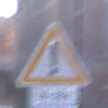
Verkehrszeichen: Gefahrenstelle
Zusatzzeichen unten: ZeitangabenOhneBeschraenkungAufWochentage1
Umgebung: Outdoor, Urban
Tageszeit: SunriseSunset
Wetter: Clear
Licht: Natural
Jahreszeit: NotSpecified
Kontrast: MediumContrast